Interaction volume radius: 5 \u00c5
Interaction volume height: 35 \u00c5
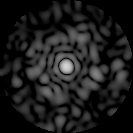
Disorder parameter: 0.8426